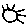
Label: sun